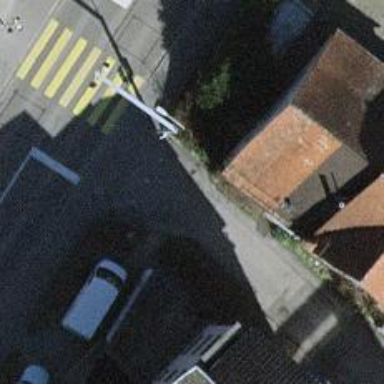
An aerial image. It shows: Bollard barrier.